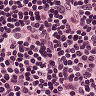
Metastatic tissue present: no